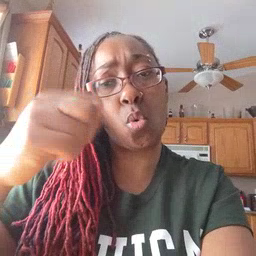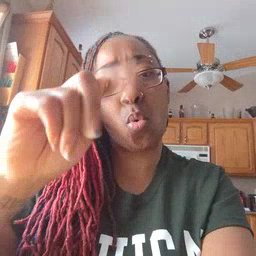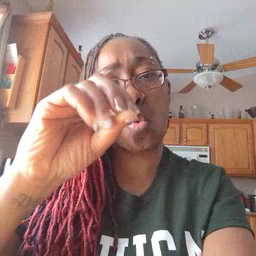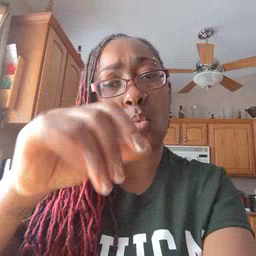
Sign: toy